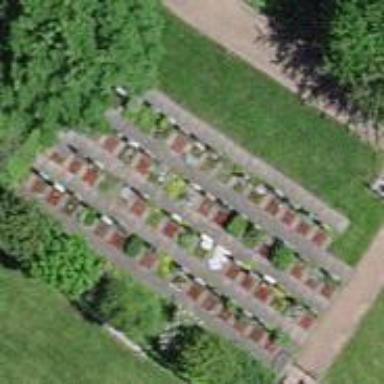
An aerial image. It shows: Graveyard.